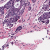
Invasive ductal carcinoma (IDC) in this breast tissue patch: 1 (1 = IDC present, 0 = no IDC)